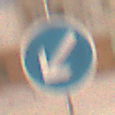
Verkehrszeichen: VorgeschriebeneVorbeifahrtLinks
Umgebung: Outdoor, Urban
Tageszeit: Night
Wetter: Overcast
Licht: Artificial
Jahreszeit: Winter
Kontrast: MediumContrast